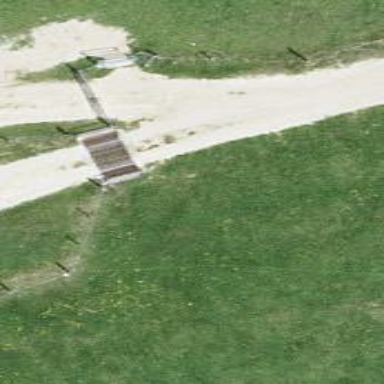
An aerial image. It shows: Cattle grid.